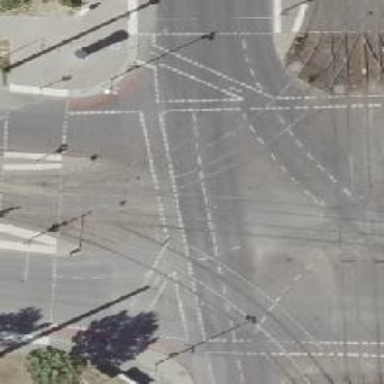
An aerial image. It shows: Tram level crossing on railway.